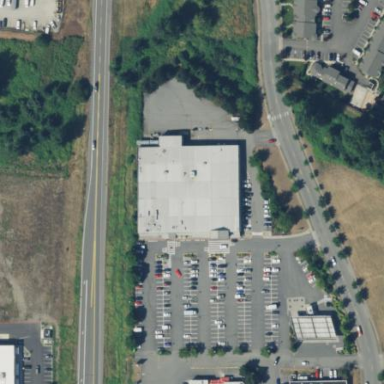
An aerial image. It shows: Building that houses supermarket.